Interaction volume radius: 5 \u00c5
Interaction volume height: 20 \u00c5
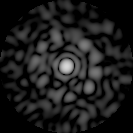
Disorder parameter: 0.8738